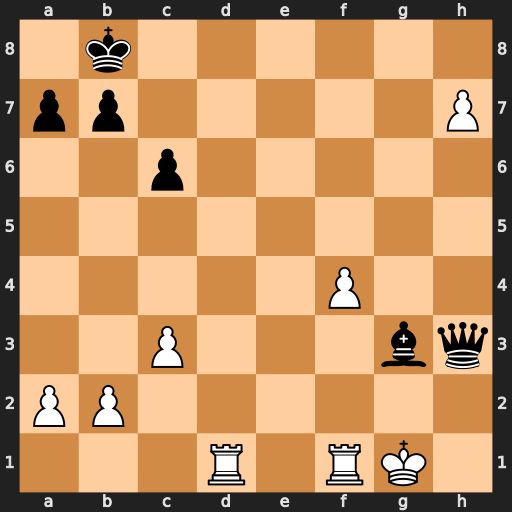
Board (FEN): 1k6/pp5P/2p5/8/5P2/2P3bq/PP6/3R1RK1
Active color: w
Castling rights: -
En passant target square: -
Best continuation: Rd8+ Kc7 h8=Q Bh2+ Kf2